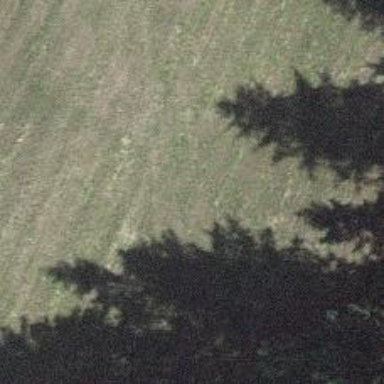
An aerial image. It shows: Intermediate difficulty Nordic skiing trail. The trail is groomed for classic and skating skiing.